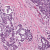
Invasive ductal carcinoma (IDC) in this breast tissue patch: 1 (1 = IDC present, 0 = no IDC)